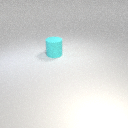
large cyan rubber cylinder